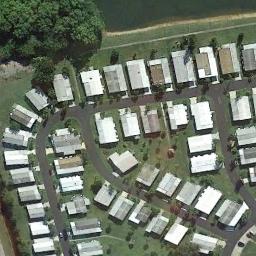
Label: residential